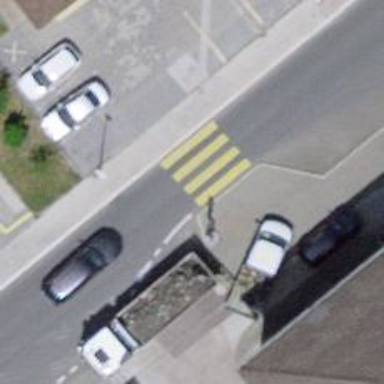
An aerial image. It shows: Kerb serving as barrier.